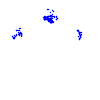
Particle: kaon